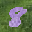
Label: 8